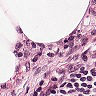
Metastatic tissue present: no